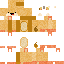
A female human skin with pale skin, wearing blonde long hair dressed in a red tshirt and red pants, featuring a closed mouth.